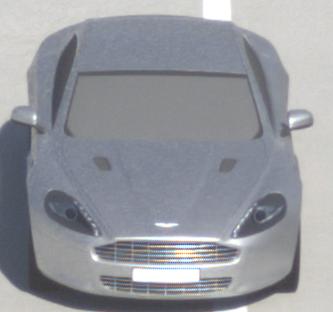
Make: Aston Martin
Model: Rapide
Detailed model: Rapide
Model produced from: 2010/03
Model produced until: 2013/07
Doors: 5
Color: white
Road condition: dry road
Daytime: midday
Contrast: high contrast